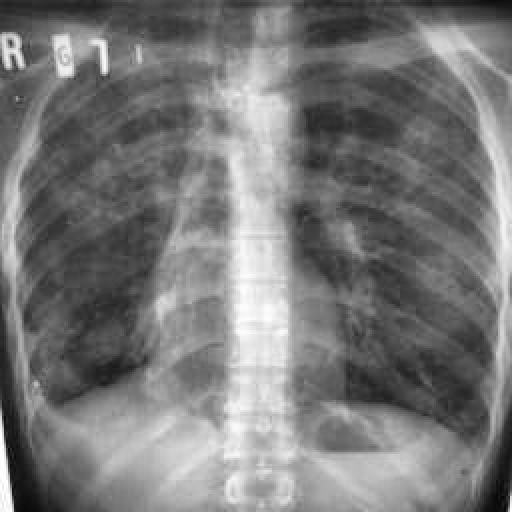
Finding: TUBERCULOSIS